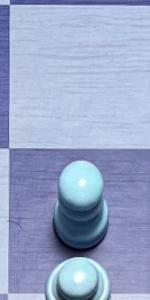
Label: Pawn_White